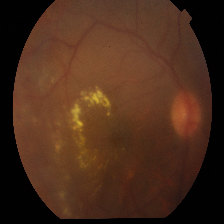
Diabetic retinopathy grade: Proliferative DR